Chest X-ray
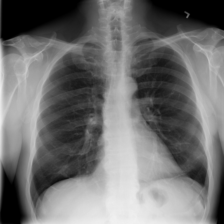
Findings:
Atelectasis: negative
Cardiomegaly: negative
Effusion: negative
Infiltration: negative
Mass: negative
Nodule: negative
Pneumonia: negative
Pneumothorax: negative
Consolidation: negative
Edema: negative
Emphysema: negative
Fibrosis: negative
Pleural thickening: negative
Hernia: negative